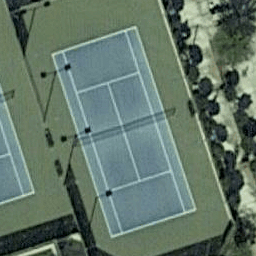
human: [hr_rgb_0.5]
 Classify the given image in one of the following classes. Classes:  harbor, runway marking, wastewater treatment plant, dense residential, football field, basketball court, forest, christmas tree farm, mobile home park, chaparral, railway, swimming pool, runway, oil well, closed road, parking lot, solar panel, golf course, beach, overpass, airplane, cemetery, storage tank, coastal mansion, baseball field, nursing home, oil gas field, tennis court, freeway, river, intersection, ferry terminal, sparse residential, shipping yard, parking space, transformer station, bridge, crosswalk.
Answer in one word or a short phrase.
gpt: tennis court